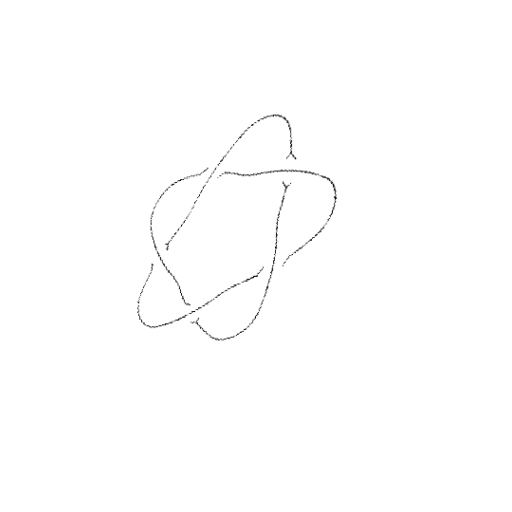
Crossing number: 5